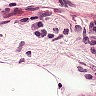
Metastatic tissue present: no